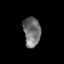
Tissue: skin
Cell type: Epithelial cells
Senescence score: 0.1472
Nuclear area (px): 503
Mean DAPI intensity: 111.153